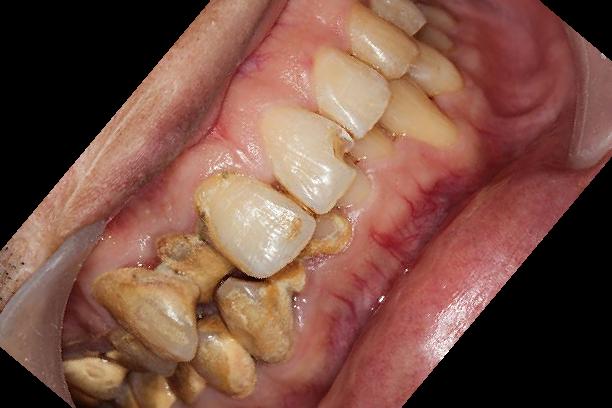
Condition: Gingivitis